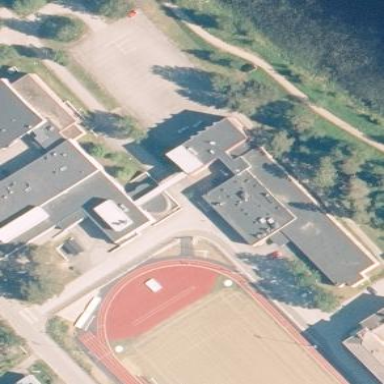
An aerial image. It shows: School.